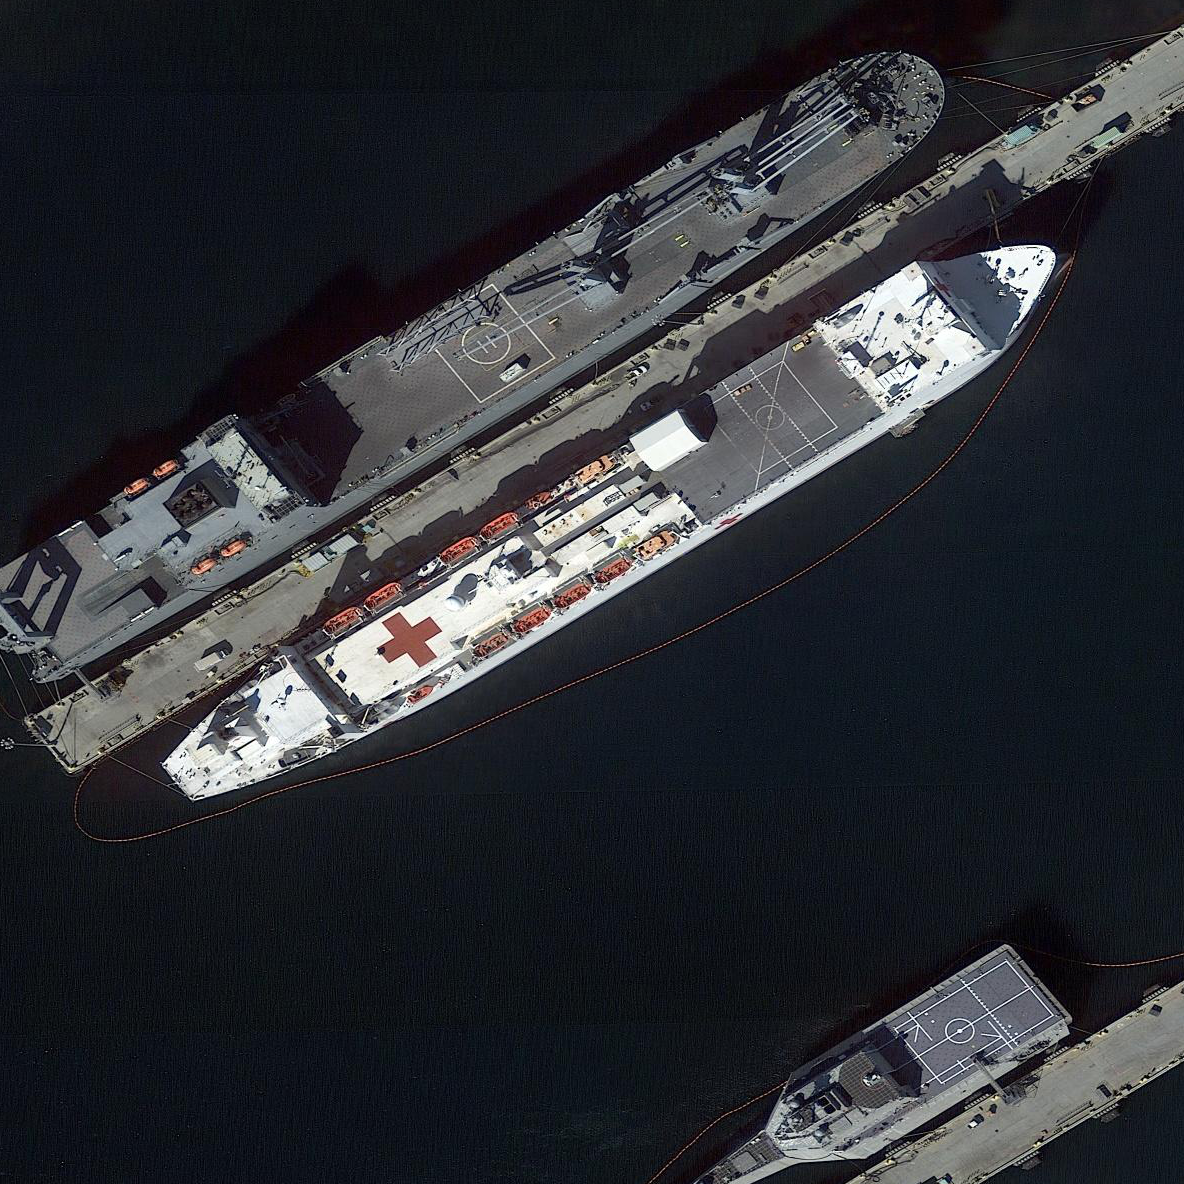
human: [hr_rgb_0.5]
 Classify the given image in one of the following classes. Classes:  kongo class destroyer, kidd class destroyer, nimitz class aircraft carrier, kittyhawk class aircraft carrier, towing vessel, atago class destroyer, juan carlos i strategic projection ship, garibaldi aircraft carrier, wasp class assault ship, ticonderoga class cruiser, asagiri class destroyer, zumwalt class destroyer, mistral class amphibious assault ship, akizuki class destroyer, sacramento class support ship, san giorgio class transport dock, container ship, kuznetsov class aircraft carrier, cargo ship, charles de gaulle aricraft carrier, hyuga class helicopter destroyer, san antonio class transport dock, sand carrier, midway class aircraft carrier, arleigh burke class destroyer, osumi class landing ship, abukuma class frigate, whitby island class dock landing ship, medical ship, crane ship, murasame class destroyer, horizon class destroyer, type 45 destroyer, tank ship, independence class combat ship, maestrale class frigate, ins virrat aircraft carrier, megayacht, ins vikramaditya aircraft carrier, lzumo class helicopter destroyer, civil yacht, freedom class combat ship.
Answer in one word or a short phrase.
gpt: Medical ship